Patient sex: M
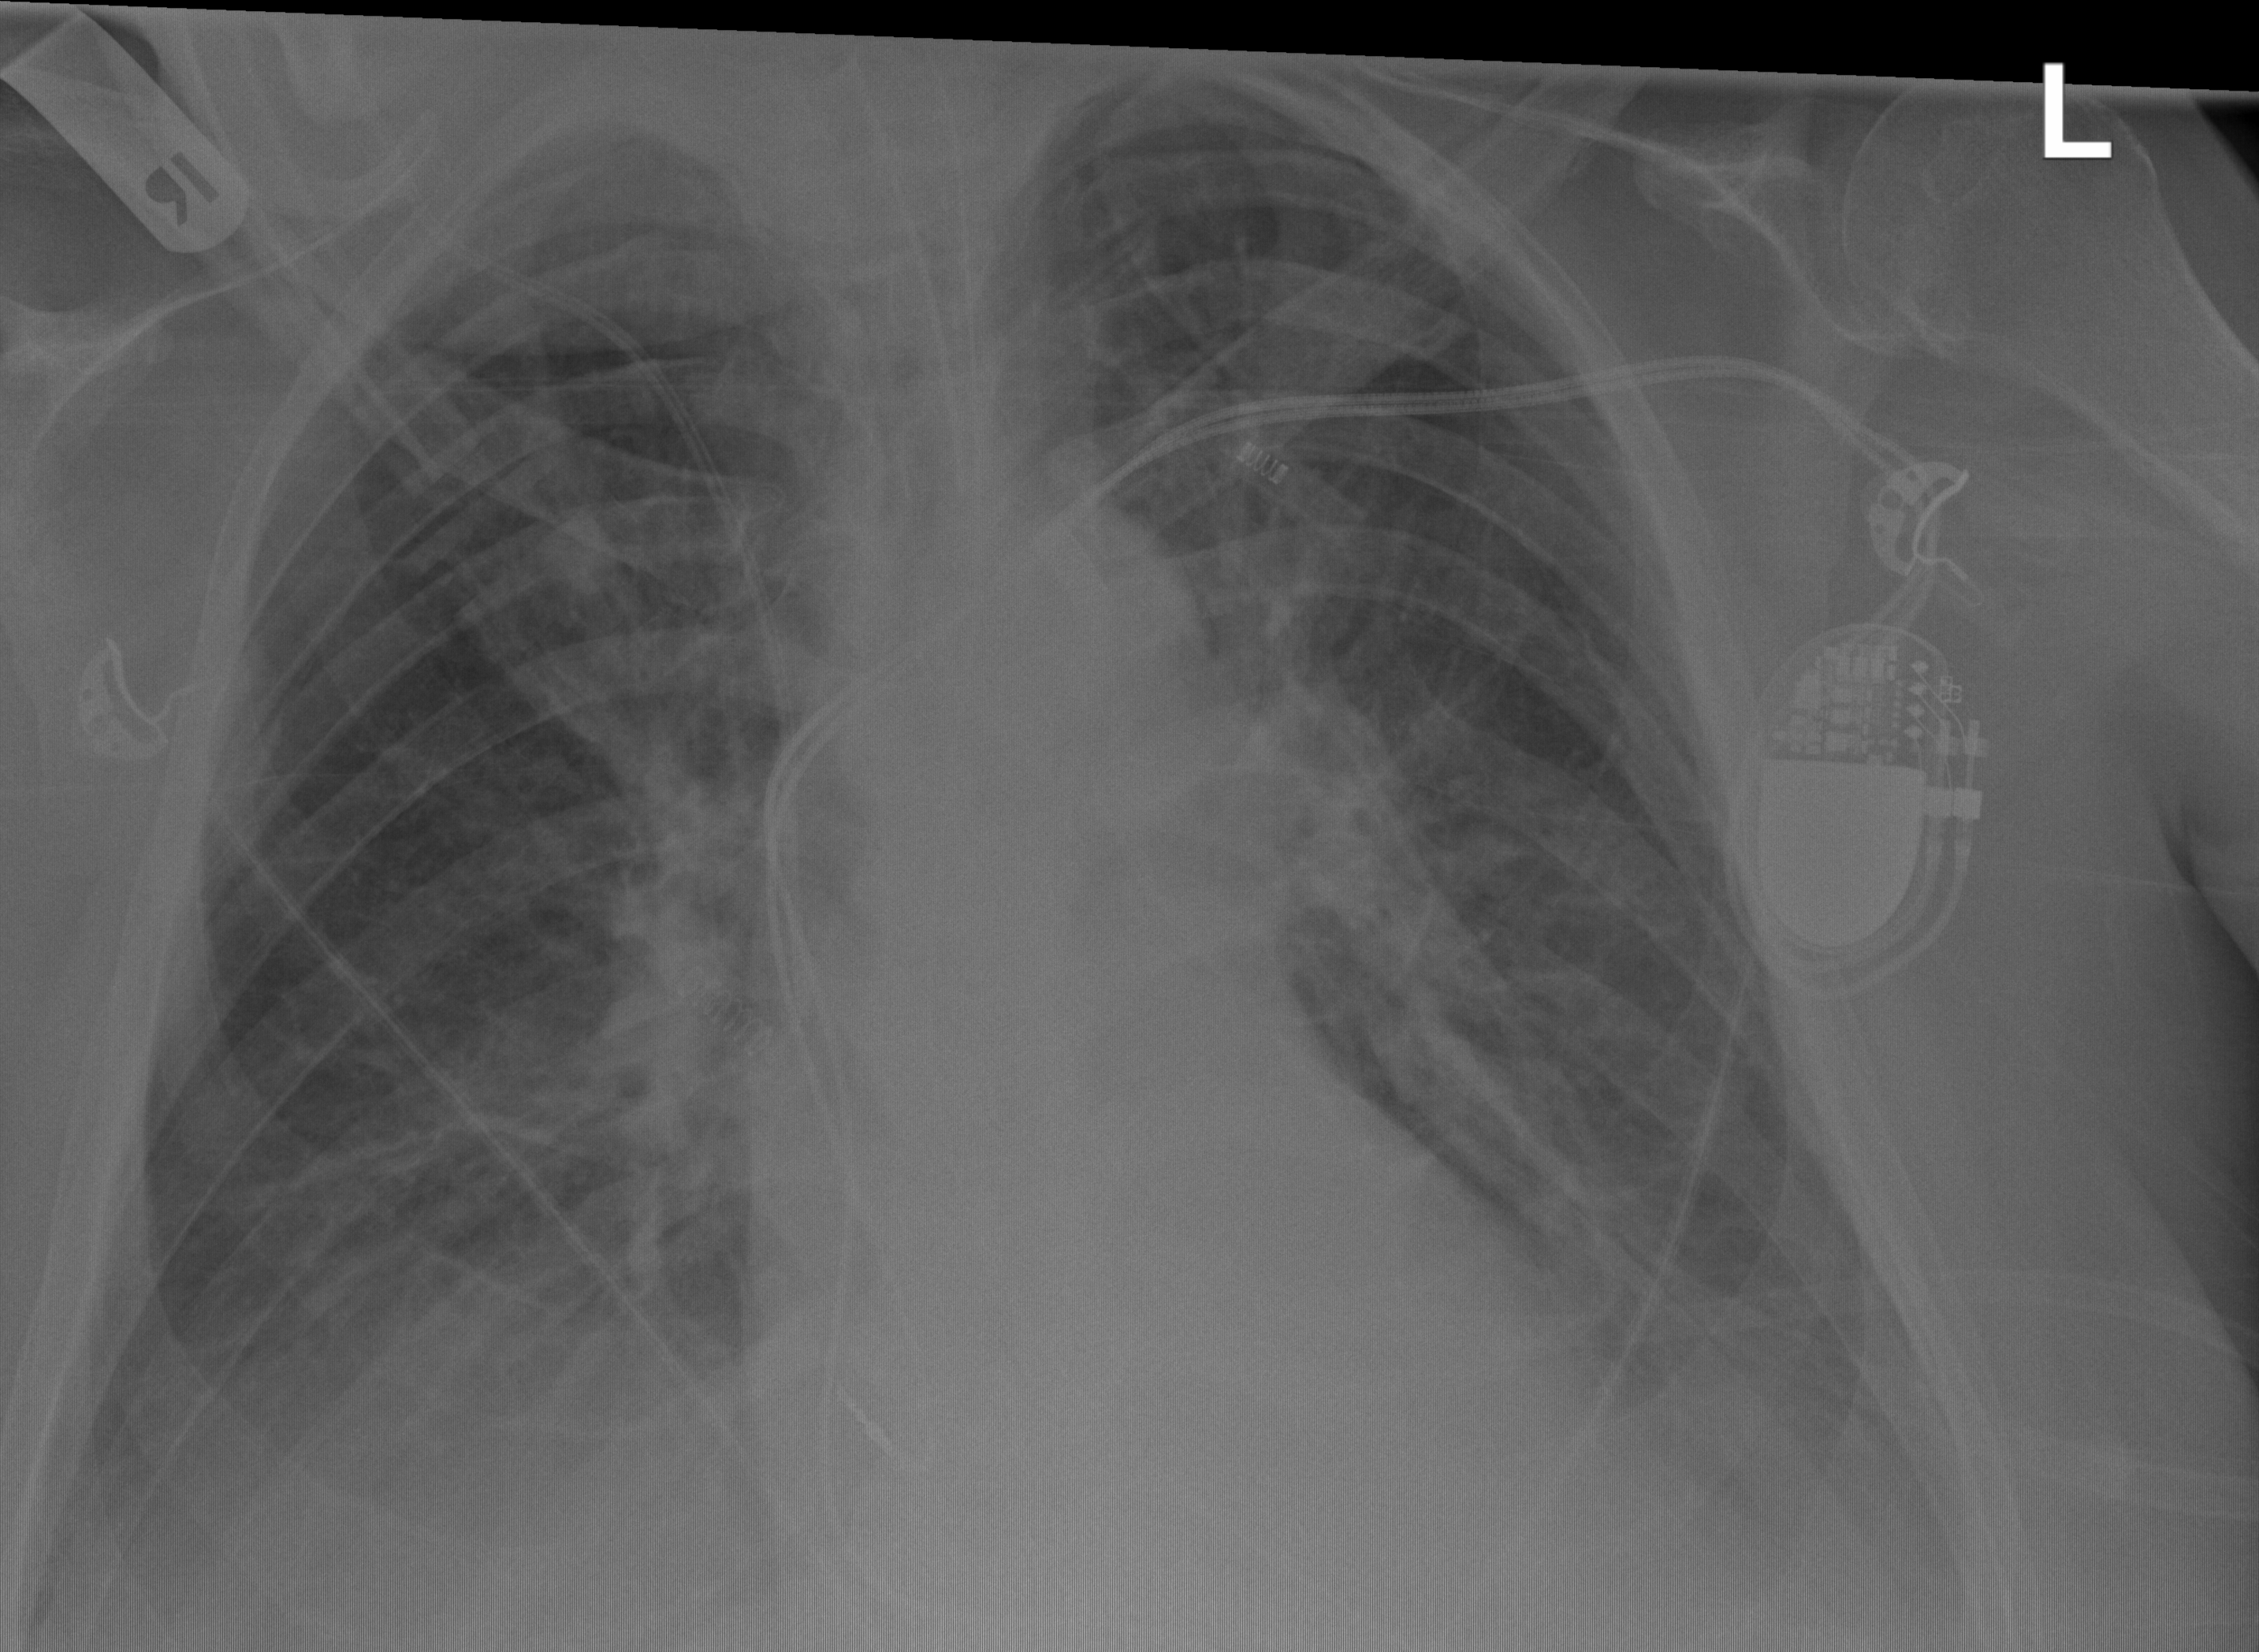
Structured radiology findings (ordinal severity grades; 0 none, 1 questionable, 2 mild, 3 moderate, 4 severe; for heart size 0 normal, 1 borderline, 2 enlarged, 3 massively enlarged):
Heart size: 1
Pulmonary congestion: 2
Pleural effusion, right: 2
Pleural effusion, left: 3
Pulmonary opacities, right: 2
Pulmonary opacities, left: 2
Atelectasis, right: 2
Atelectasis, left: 2